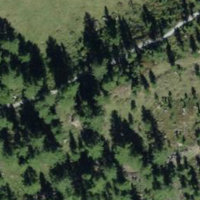
EUNIS habitat code: 23
Species observed at this site:
Chamaenerion angustifolium
Cyaniris semiargus
Fringilla coelebs
Alnus alnobetula